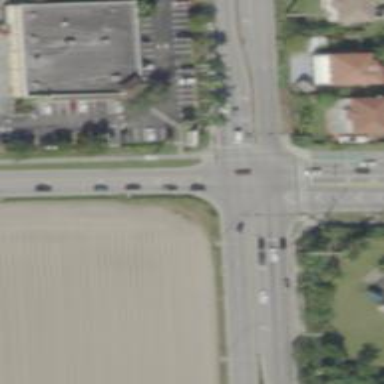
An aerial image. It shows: Uncontrolled road crossing with marked lines.